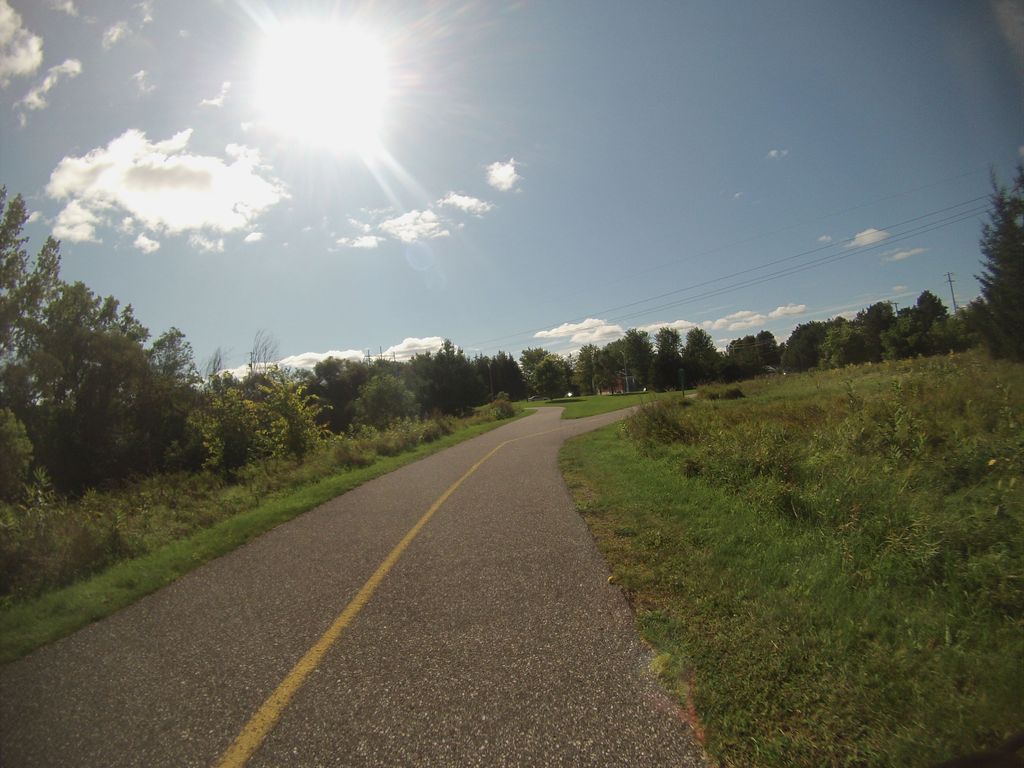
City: ottawa-gatineau